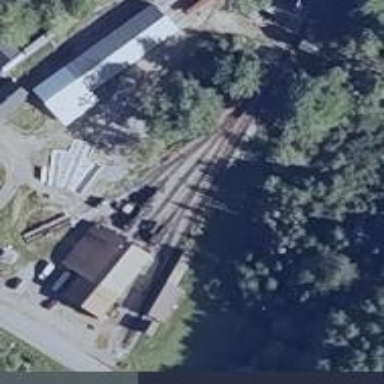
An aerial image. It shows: Narrow-gauge railway in yard setting.